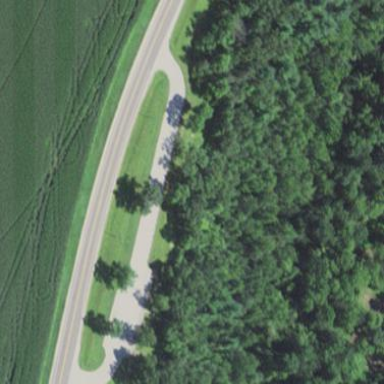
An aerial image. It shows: Rest area on the road.